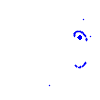
Particle: pion